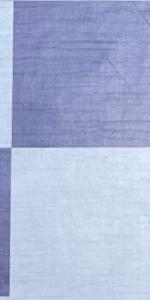
Label: Empty